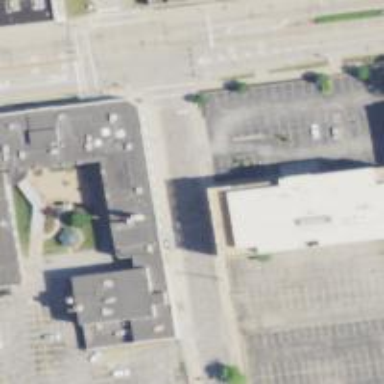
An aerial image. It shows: Office building.